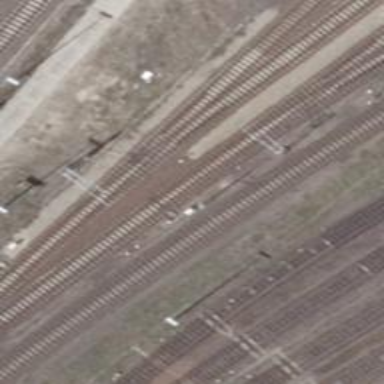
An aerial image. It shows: Railway switch.